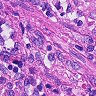
Metastatic tissue present: no